Question: Does anyone know how can I set the box plot chart average point as a diamond shape instead of a normal line shape?
This is the output I want to achieve:

I researched online for a quite awhile and found some properties like point marker and marker style but still couldn't get the output I want...
'''
Chart Chart1= new Chart();
Chart1.DataSource = dt;
Chart1.Width = 800;
Chart1.Height = 490;
Chart1.Series.Add(new Series());
Chart1.Series[0].ChartType = SeriesChartType.BoxPlot;
**Chart1.Series.Add(new Series());
Chart1.Series[1].ChartType = SeriesChartType.Point;**
List<object> List1 = dt.AsEnumerable().ToList<object>();
foreach (DataRow row in dt.Rows)
{
Chart1.Series[0].Points.AddXY(row["CUSTOMER"],
new object[] { row["MIN"], row["MAX"], row["25TH_PERCENTILE"],
row["75TH_PERCENTILE"], row["AVG"], row["50TH_PERCENTILE"] });
Chart1.Series[1].Points.AddXY(row["CUSTOMER"],
new object[] { row["AVG"]});
}
Chart1.Series[0]["BoxPlotShowAverage"] = "false";
//create chartareas
ChartArea ca= new ChartArea();
ca.AxisX = new Axis();
ca.AxisY = new Axis();
//databind
Chart1.DataBind();
Chart1.Visible = true;
'''
This is the output I get:
<URL>
Same Average Value for Every Series in the Chart Even Though There is Different Average Value in Each Row of DataTable(dt).
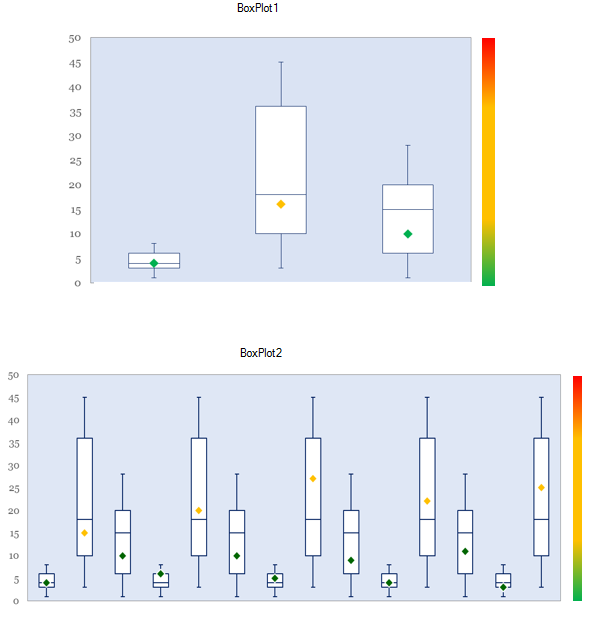
Answer: As per <URL>:
>
Supports markers: NO
One way of doing it is to hide the "Avg" from the box plot chart by doing:
'''
Chart1.Series[0]["BoxPlotShowAverage"] = "false";
'''
and then add a separate 'Point' 'Series' containing the average value:
'''
Chart1.Series[1].Points.AddXY(row["Customer"], new object[] { row["Avg"] });
'''
and you'll get something similar to what you're looking for:
<URL>